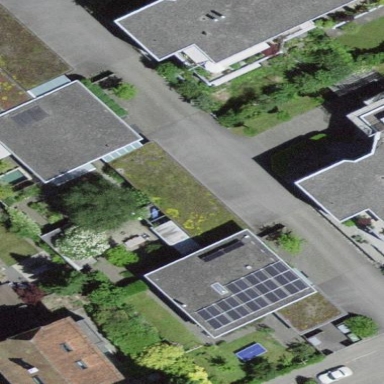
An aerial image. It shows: View of roof of building.